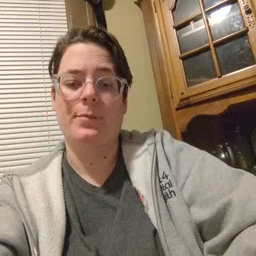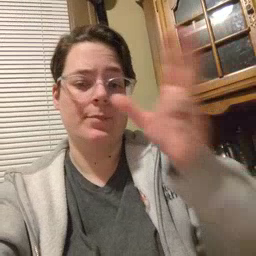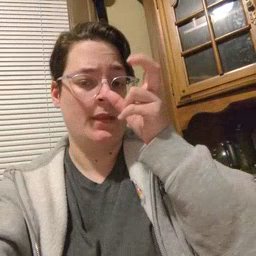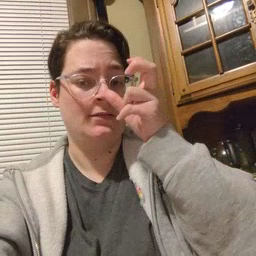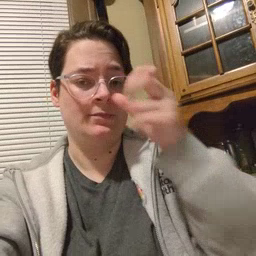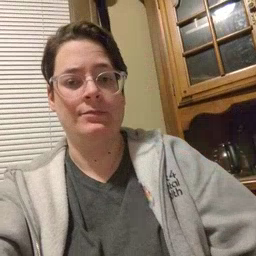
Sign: bug